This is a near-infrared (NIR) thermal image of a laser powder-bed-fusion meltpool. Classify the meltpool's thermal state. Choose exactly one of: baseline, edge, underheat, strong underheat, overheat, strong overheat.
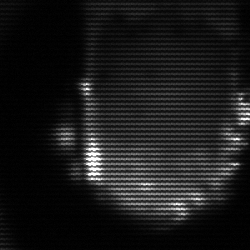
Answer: baseline